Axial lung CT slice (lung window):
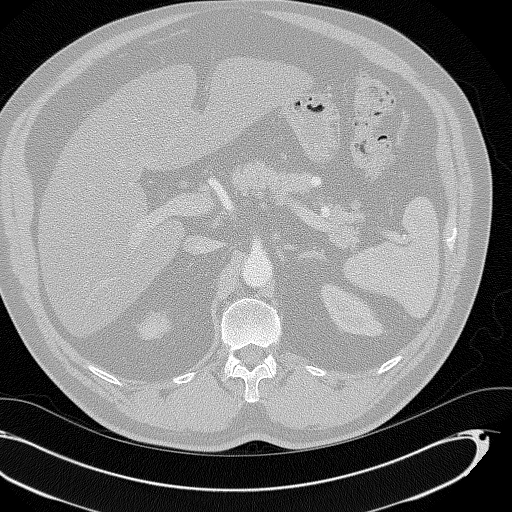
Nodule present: no